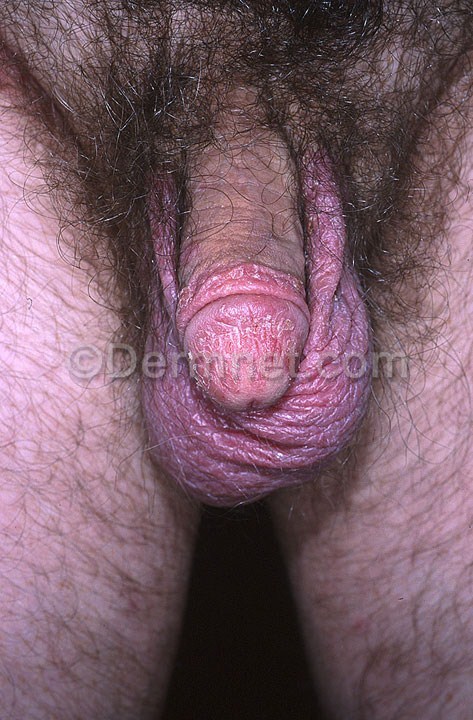
Disease: Eczema Photos